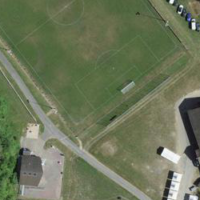
EUNIS habitat code: 53
Species observed at this site:
Juglans regia
Sambucus racemosa
Amelanchier ovalis
Hippocrepis emerus
Cornus sanguinea